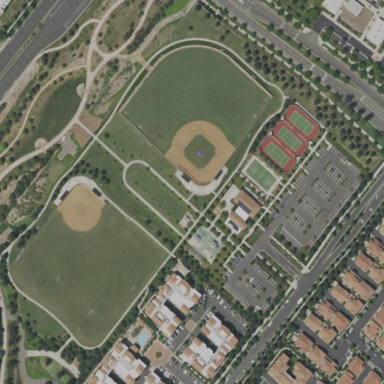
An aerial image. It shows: Community park designated as leisure land.